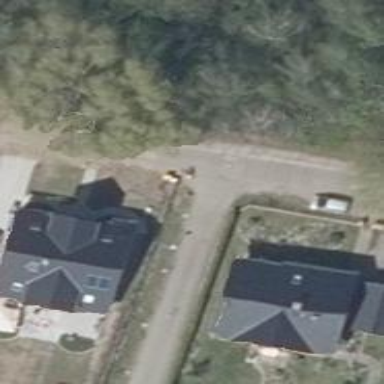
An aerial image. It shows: Residential road made of concrete plates.